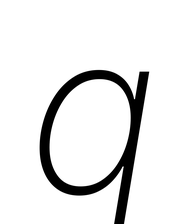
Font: Inter-Italic_ExtraLight_Italic